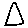
Label: triangle